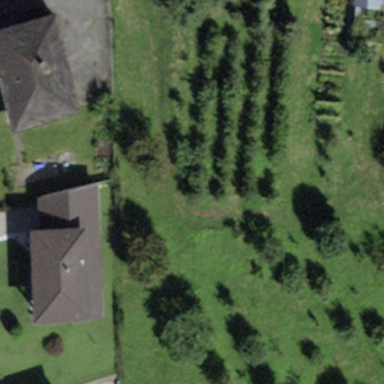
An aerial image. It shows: Orchard.